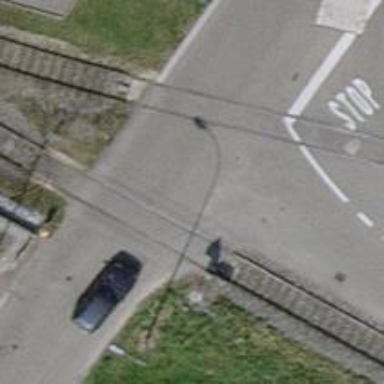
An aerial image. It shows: Single-track spur railway line.